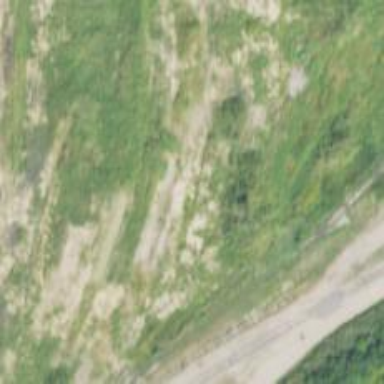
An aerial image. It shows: Disused railway spur line.